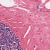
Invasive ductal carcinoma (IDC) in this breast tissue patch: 0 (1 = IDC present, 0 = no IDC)